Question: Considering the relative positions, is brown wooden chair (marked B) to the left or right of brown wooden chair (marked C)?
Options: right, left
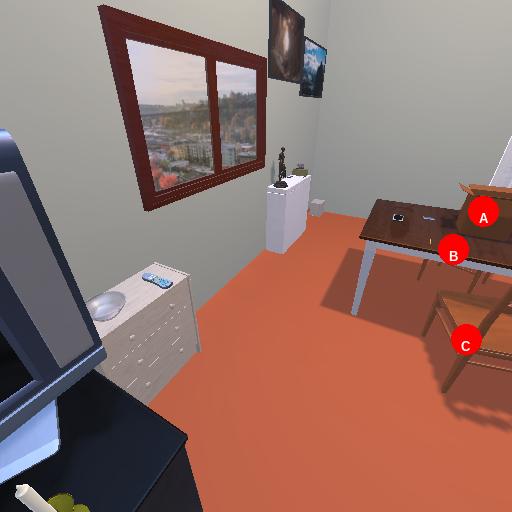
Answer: right